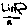
Label: line